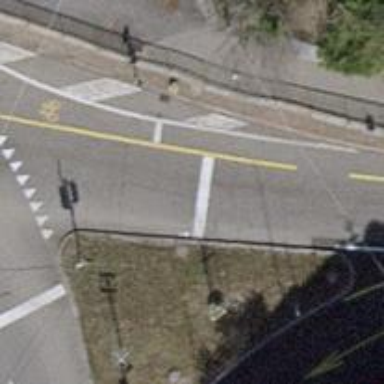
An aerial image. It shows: Road with traffic signals.